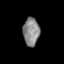
Tissue: prostate
Cell type: T cells
Senescence score: 0.3525
Nuclear area (px): 446
Mean DAPI intensity: 136.661